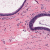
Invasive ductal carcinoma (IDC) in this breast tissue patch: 0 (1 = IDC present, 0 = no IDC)